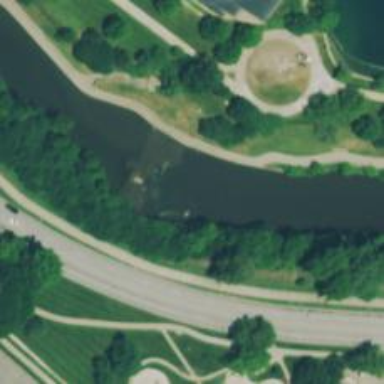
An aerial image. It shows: Weir along the waterway.